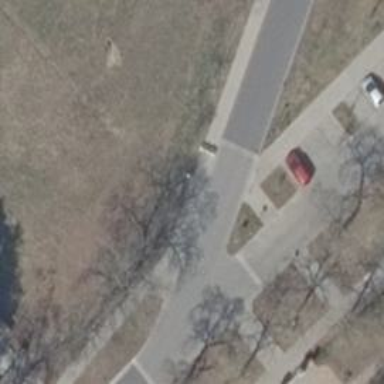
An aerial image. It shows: Unmarked road crossing.